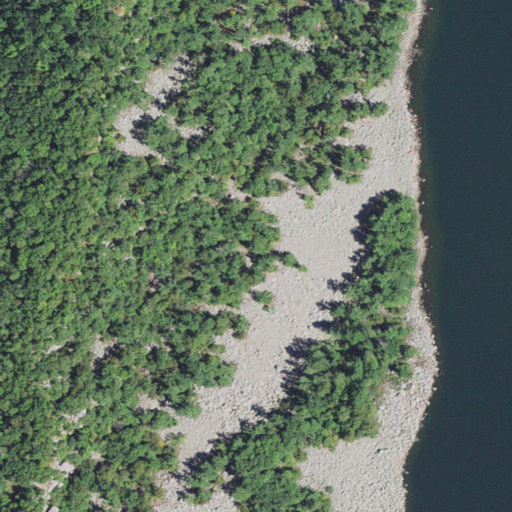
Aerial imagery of cliff(s) in Wisconsin named West Bluff containing mixed forest, deciduous forest, open water, shrub, and pasture